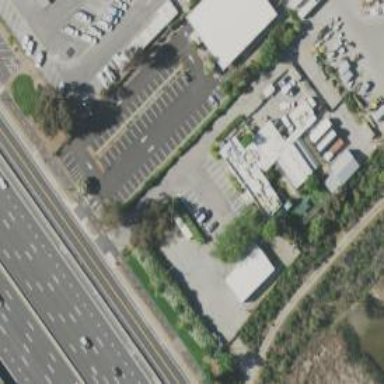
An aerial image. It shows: Animal shelter.